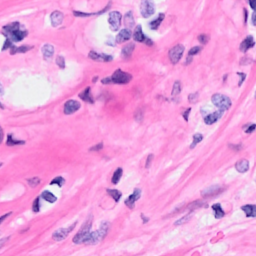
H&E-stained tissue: Breast